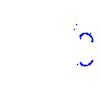
Particle: kaon